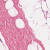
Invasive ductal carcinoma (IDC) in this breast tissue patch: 0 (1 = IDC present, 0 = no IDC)